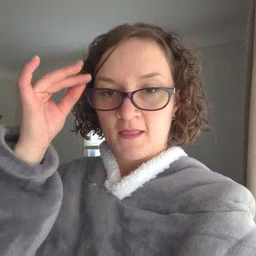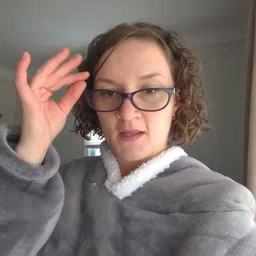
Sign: think